Aerial crown-view tile of a tropical tree (Barro Colorado Island, Panama), acquired 20250317:
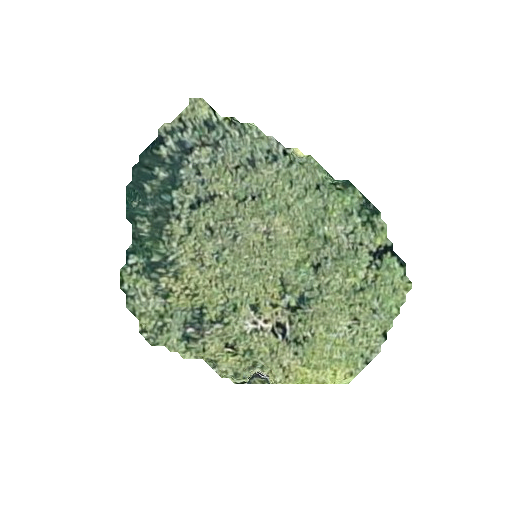
Species: Trattinnickia aspera
GBIF accepted scientific name: Trattinnickia aspera
Crown area: 86.176 m²